Current action and preconditions to check: path_clear

Your task: For each precondition in the list above, predict whether it will hold at this action.

Consider the current scene as observed from the mobile robot's camera, and analyze the predicted future states of all dynamic agents (e.g., people, animals, vehicles, or any moving entities) within the NEXT SECOND.

IMPORTANT: Only answer "very likely" if you are absolutely certain—based on strong, clear evidence—that a dynamic agent will violate the precondition in the predicted future state. Do NOT answer "very likely" for unlikely, ambiguous, or low-probability risks.

Ask yourself for each precondition: Is there a high probability, with clear and convincing evidence, that the predicted future states of any dynamic agent will interfere with the predicted future state of the currently executing action within the NEXT SECOND, causing that precondition to fail?

Assess the risk level based on these predictions. Use "likely" or "very likely" if motions create a clear risk of interference.

Use "neutral" or "improbable" if agents are nearby but their predicted paths are clearly diverging or non-conflicting.

Failure Risk Categories: "very improbable", "improbable", "neutral", "likely", "very likely"

Answer Format: Output ONLY the probability_of_failure value from these categories: "very improbable", "improbable", "neutral", "likely", "very likely"

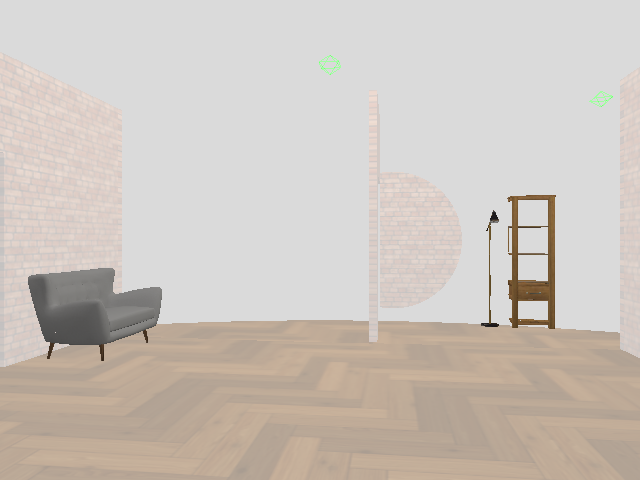

Answer: very improbable